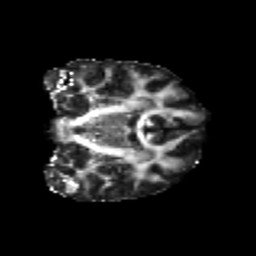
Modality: FA
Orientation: coronal
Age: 18
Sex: female
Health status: healthy
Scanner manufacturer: philips
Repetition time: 7.389 s
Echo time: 0.08599 s